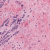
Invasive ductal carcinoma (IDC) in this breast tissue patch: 1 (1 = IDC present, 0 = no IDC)